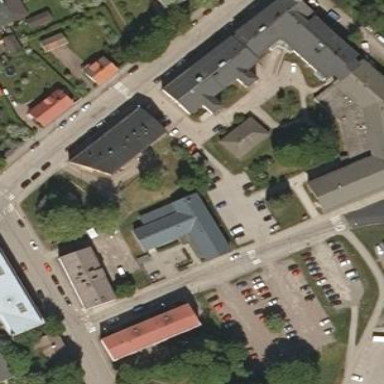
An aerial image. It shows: Healthcare facility identified as hospital.